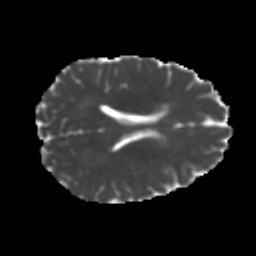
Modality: MD
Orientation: axial
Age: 32
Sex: male
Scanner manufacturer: ge
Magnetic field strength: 3 T
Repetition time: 7.8 s
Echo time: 0.0606 s